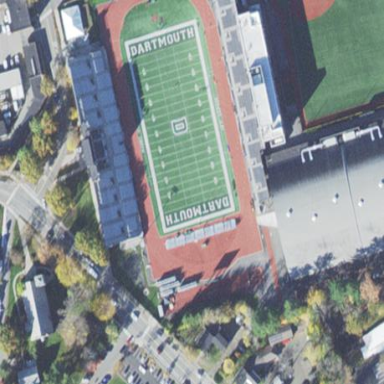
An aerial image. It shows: American football pitch with artificial turf surface for leisure land.